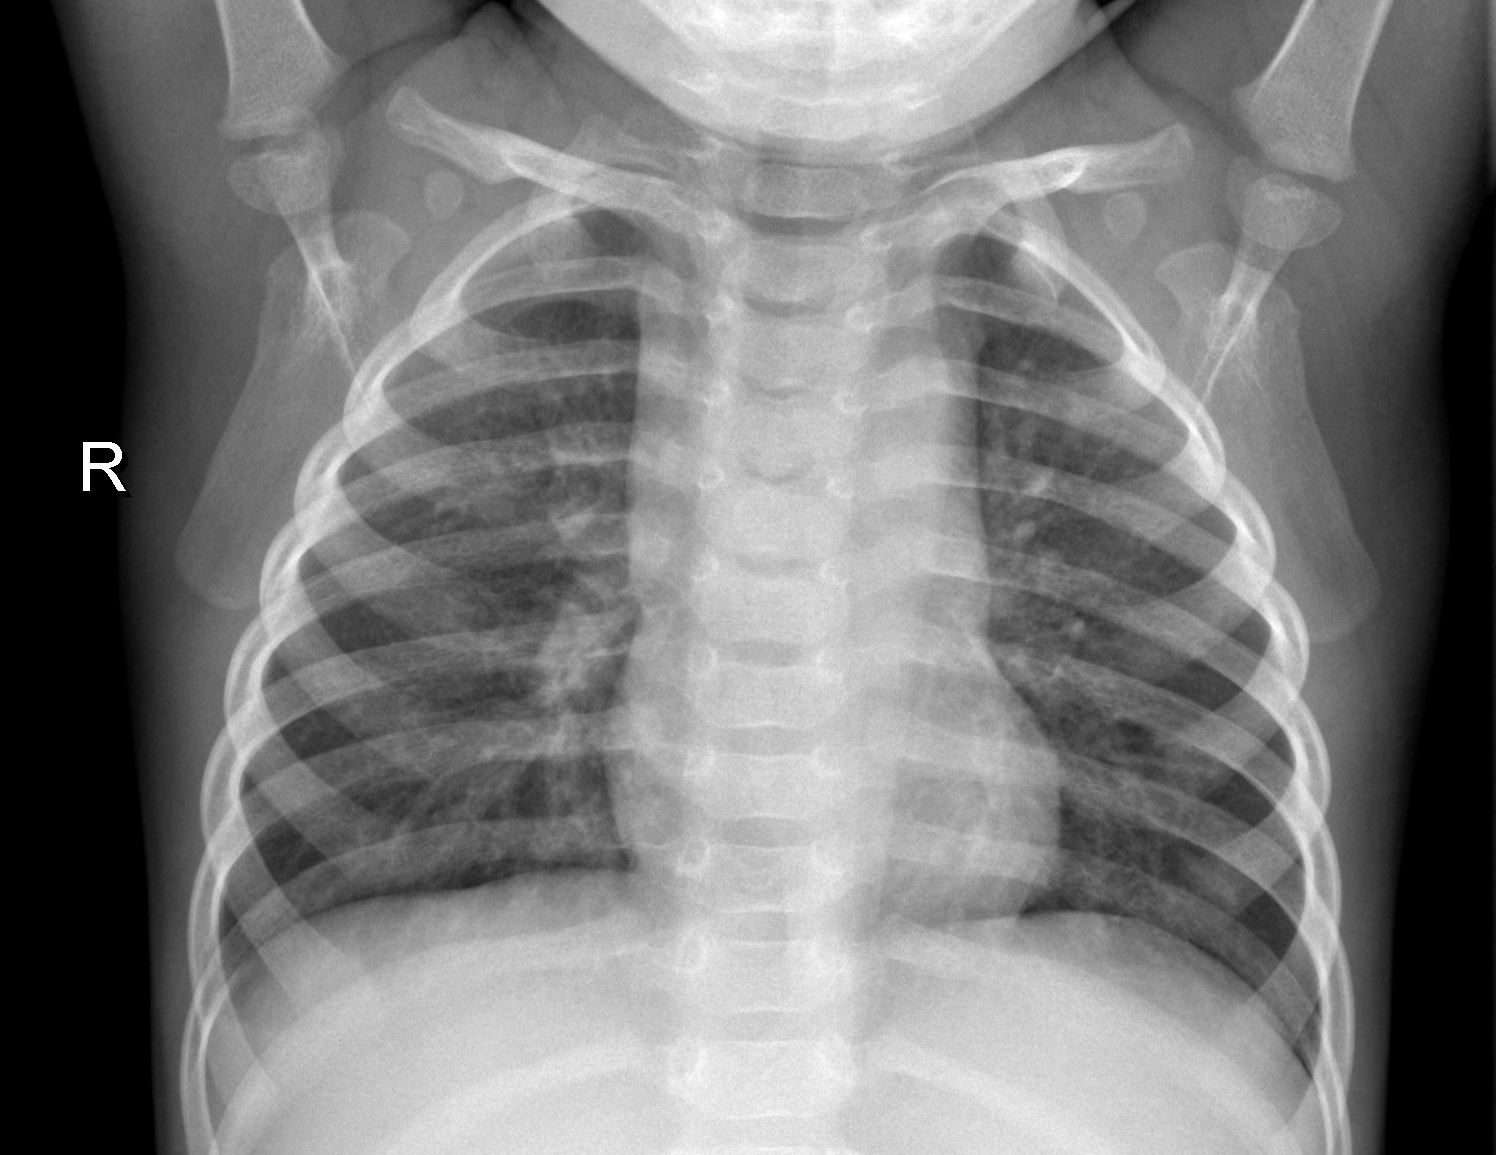
Diagnosis: NORMAL